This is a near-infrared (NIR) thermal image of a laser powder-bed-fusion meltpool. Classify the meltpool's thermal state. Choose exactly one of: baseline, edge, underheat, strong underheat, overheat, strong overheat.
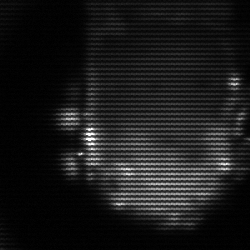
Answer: baseline